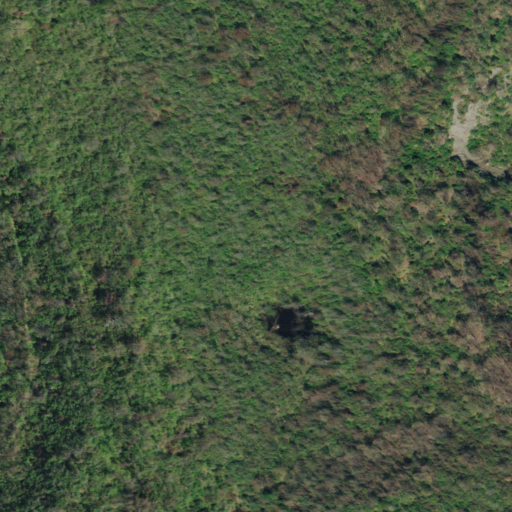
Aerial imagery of ridge(s) in Tennessee named Yellow Creek Ridge containing only deciduous forest